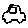
Label: car